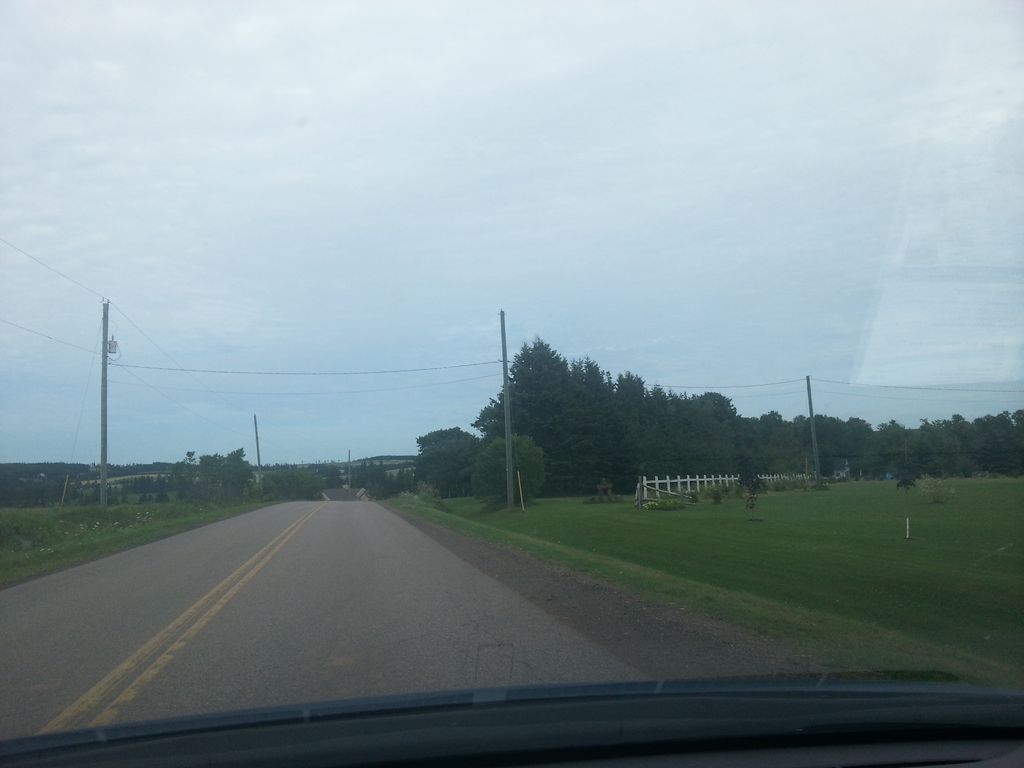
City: charlottetown